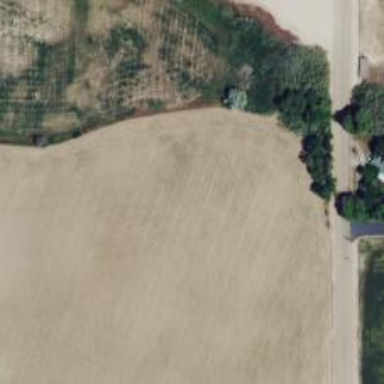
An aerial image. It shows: Driveway.